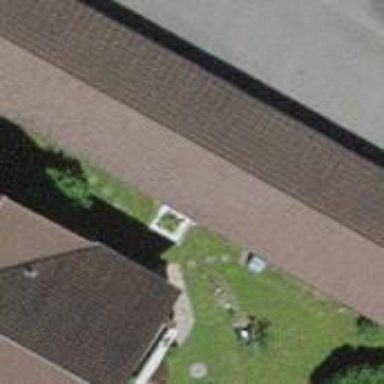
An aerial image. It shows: View of roof of building.